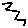
Label: zigzag